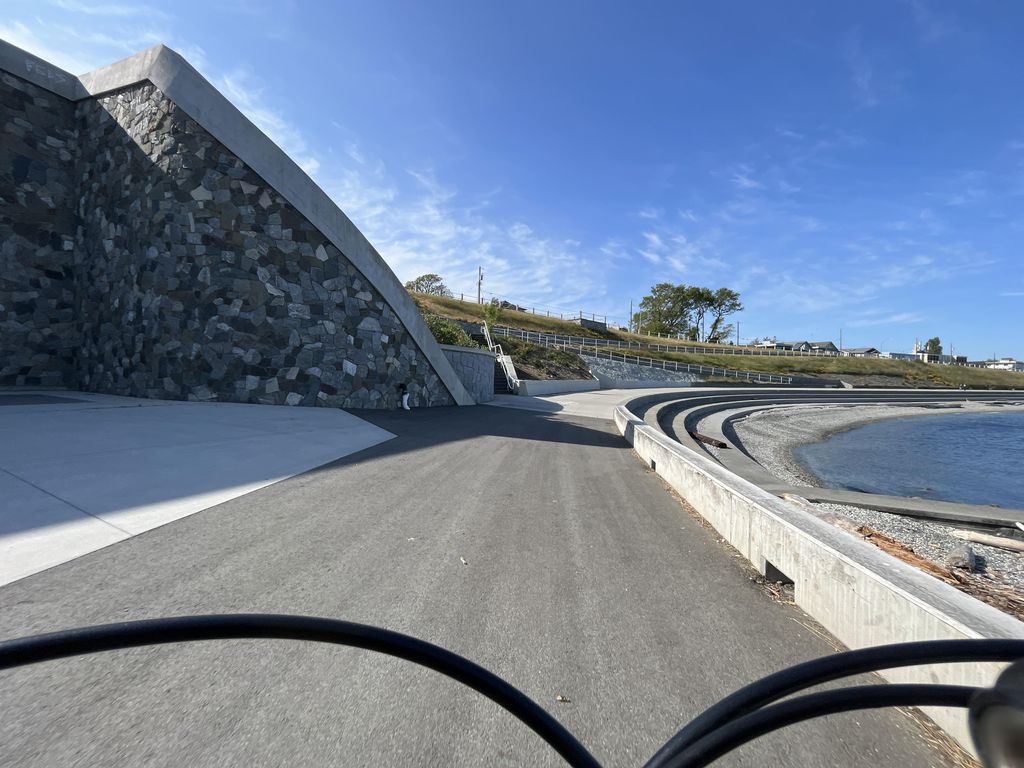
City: victoria